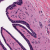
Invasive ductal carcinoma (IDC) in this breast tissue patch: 0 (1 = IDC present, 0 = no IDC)